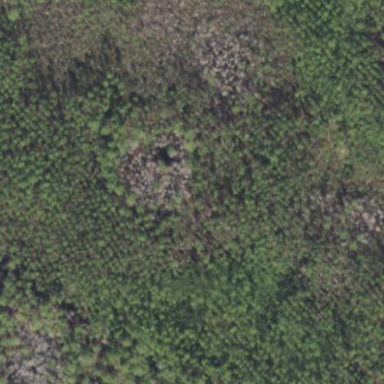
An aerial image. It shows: Swampy wetland area.